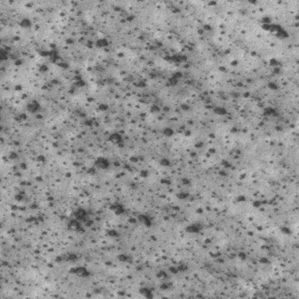
Label: frost